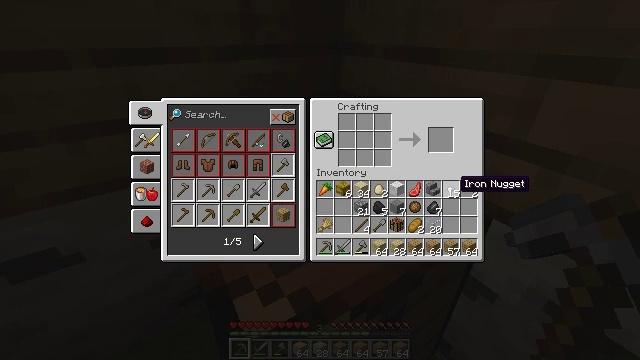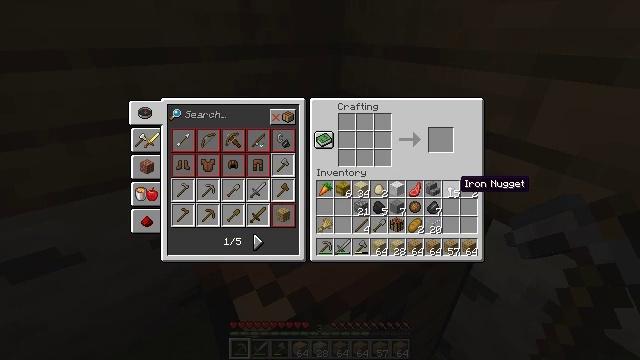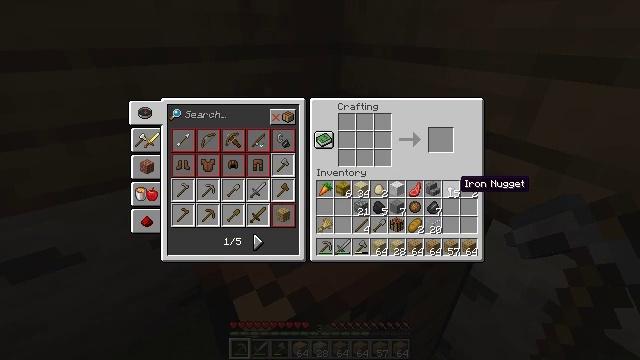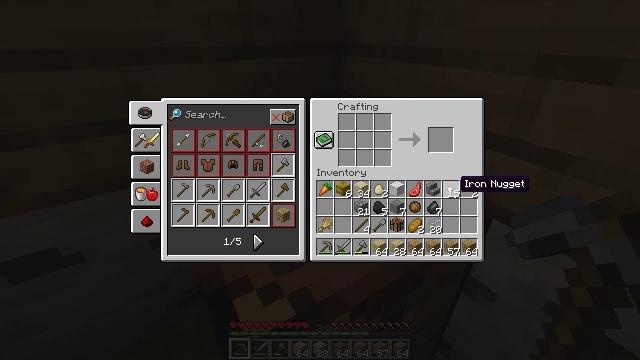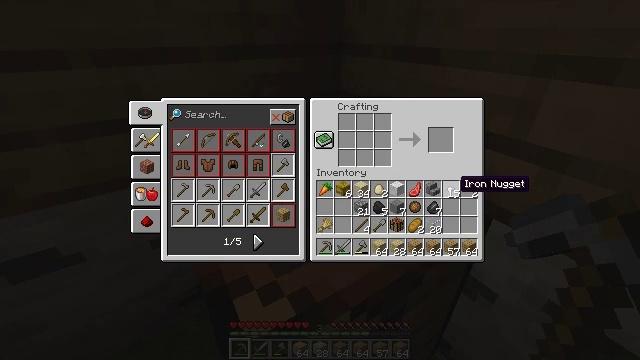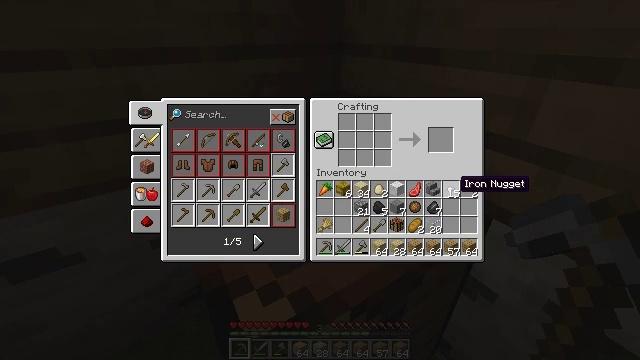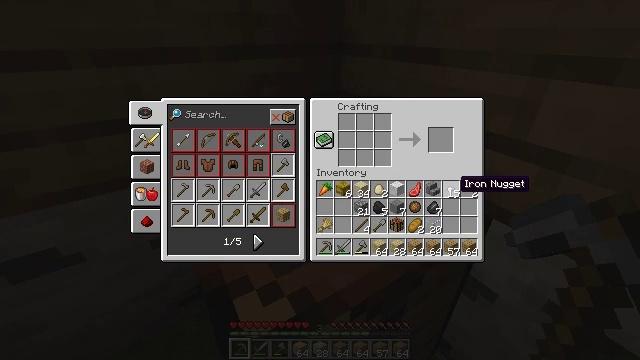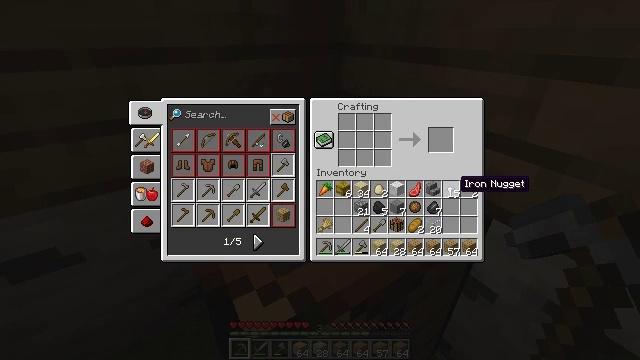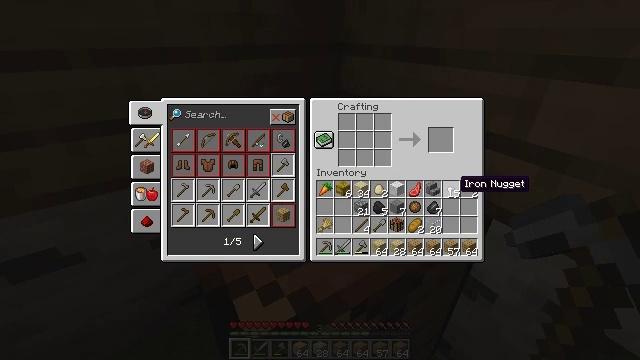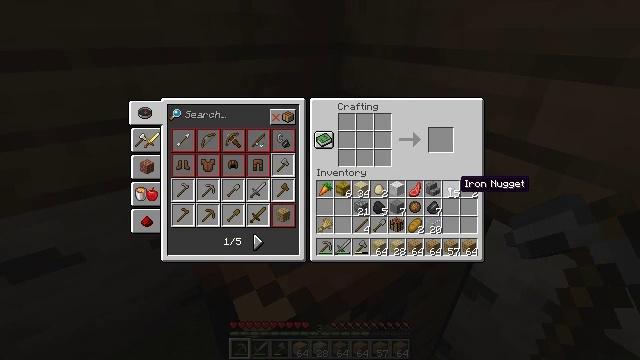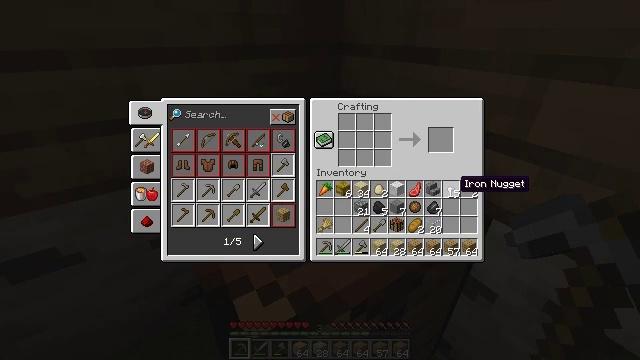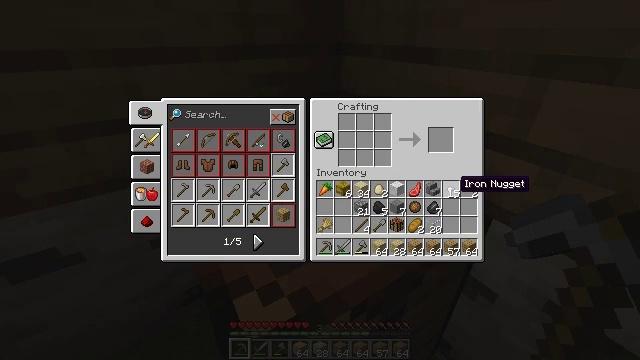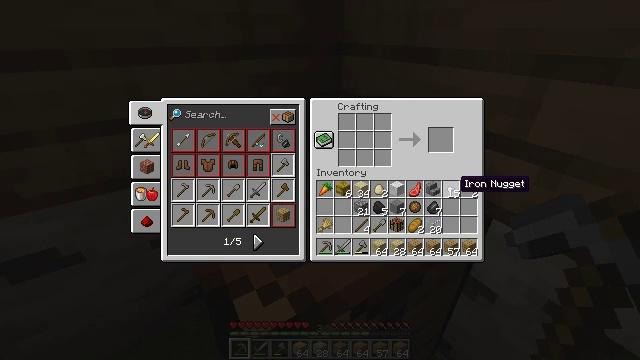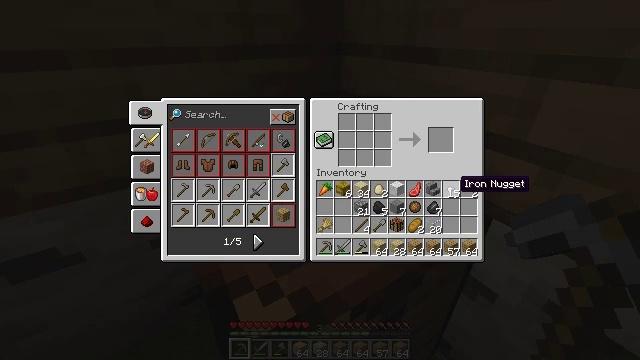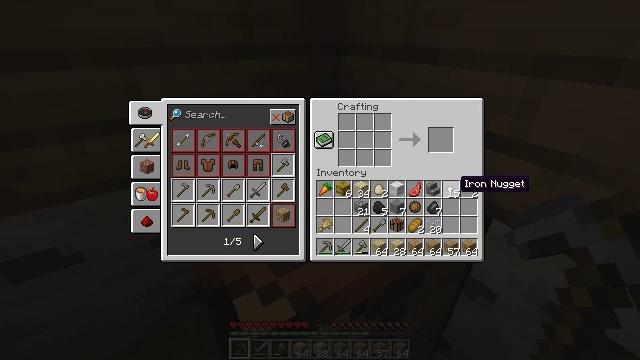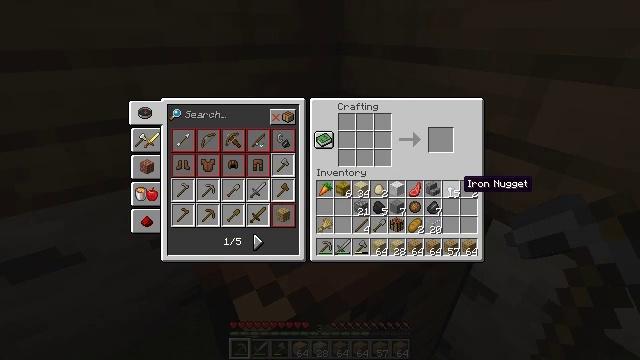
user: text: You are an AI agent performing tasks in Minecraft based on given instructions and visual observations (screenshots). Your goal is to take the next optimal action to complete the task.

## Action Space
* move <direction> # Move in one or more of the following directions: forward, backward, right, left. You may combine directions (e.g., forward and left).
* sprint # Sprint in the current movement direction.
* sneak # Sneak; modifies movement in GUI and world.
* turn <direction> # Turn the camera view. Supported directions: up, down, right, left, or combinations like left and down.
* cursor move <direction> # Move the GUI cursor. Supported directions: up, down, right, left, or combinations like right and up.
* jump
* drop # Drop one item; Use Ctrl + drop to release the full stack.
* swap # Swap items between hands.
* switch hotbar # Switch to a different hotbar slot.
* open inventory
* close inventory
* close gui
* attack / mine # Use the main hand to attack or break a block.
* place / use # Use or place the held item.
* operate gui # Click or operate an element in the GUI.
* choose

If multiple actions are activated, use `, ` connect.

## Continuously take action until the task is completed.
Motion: motion action
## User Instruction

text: Retrieve the white bed for later use.
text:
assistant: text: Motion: no_op
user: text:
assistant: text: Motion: no_op
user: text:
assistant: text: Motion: no_op
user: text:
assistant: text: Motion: no_op
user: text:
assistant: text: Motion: no_op
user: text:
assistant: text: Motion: no_op
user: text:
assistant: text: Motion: no_op
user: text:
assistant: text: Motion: no_op
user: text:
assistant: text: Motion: no_op
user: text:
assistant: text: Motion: no_op
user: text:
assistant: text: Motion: no_op
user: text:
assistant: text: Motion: no_op
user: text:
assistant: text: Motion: no_op
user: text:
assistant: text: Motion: no_op
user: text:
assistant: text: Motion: no_op
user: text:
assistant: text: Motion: no_op
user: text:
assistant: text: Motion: no_op
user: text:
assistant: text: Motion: no_op
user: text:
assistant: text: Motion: no_op
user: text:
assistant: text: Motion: no_op
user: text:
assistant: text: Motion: no_op
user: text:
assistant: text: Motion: no_op
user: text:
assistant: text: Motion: no_op
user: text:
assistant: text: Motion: no_op
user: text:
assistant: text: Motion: no_op
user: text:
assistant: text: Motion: no_op
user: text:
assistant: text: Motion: no_op
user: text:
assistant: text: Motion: no_op
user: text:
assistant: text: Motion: no_op
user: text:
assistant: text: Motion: no_op